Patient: sex F, age 58
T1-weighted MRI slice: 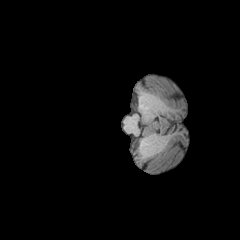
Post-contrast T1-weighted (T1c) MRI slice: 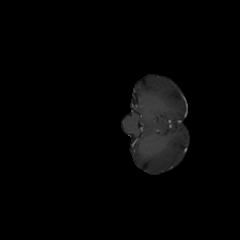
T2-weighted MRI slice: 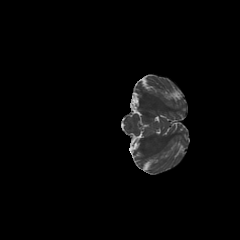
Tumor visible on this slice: no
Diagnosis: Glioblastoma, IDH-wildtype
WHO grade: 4